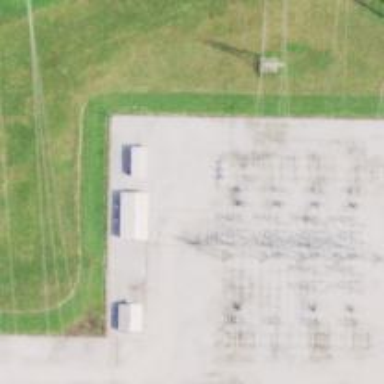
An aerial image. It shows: Switch for power supply.